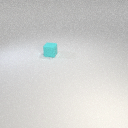
small cyan rubber cube